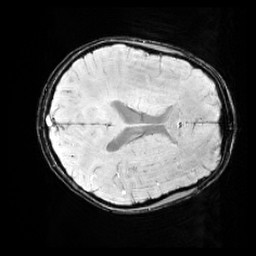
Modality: SWI
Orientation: axial
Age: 11
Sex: male
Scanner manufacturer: siemens
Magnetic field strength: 3 T
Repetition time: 0.027 s
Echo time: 0.02 s